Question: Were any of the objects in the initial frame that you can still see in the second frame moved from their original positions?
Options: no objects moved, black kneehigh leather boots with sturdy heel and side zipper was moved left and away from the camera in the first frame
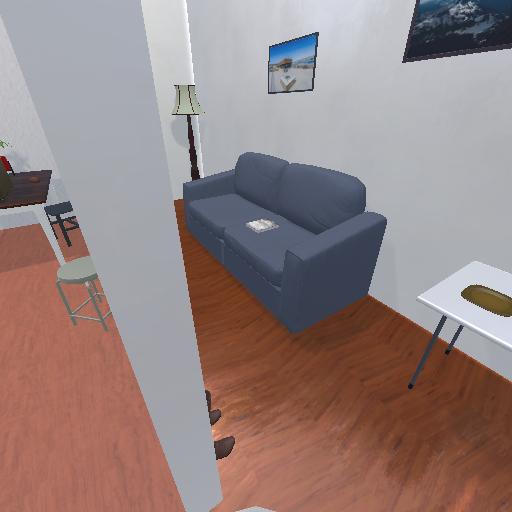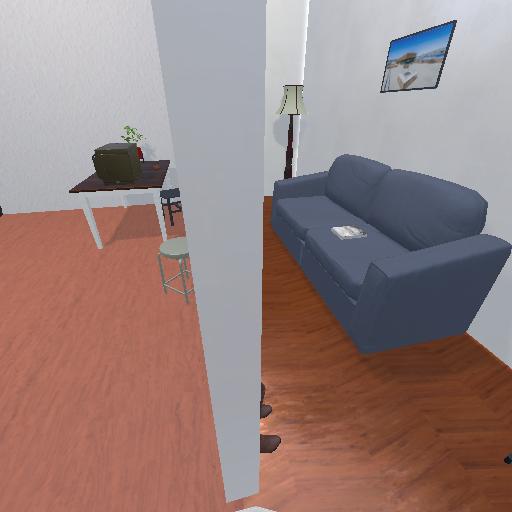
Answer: no objects moved